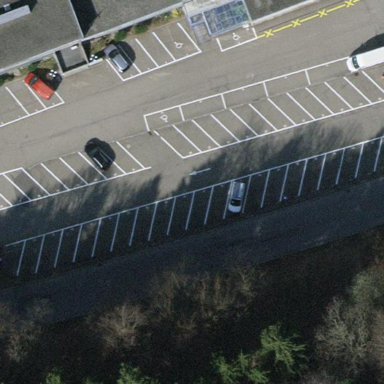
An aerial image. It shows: Parking area with surface.